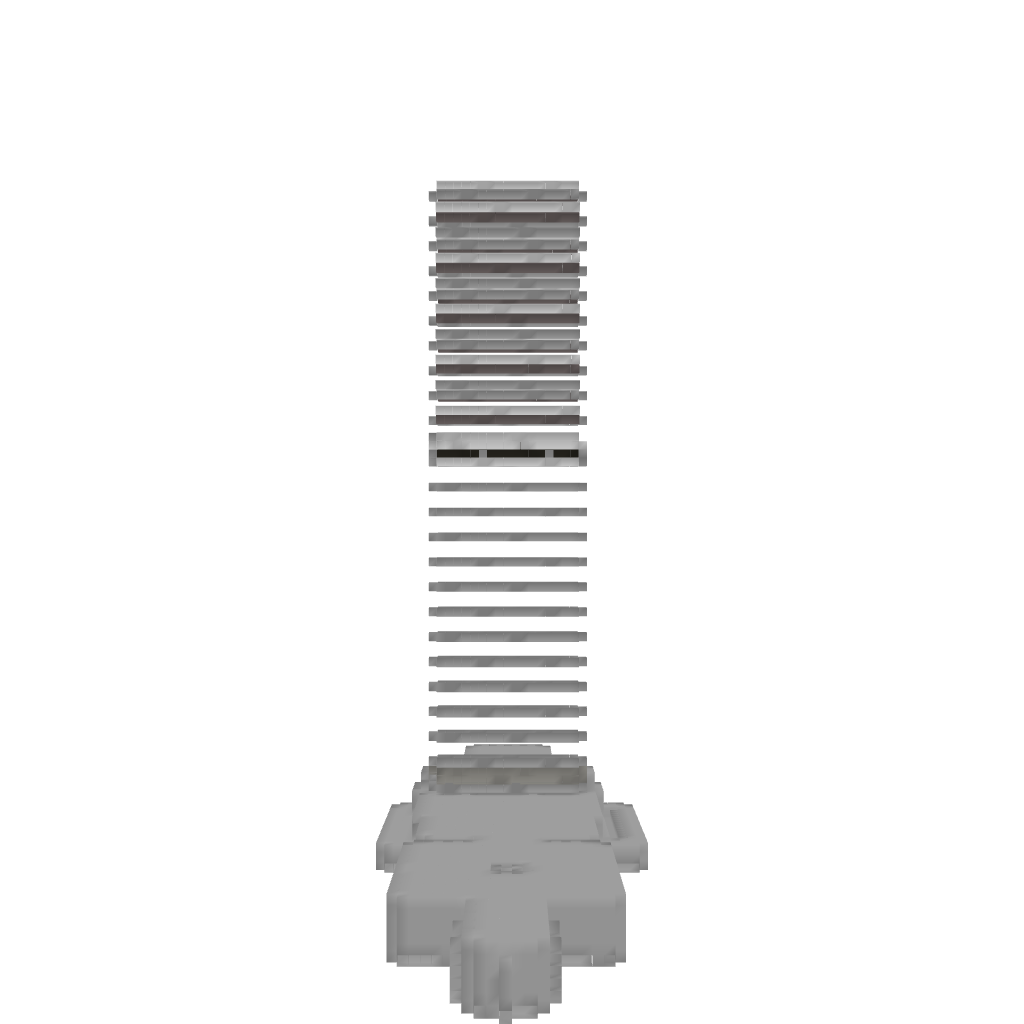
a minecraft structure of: Enderman XP Farm